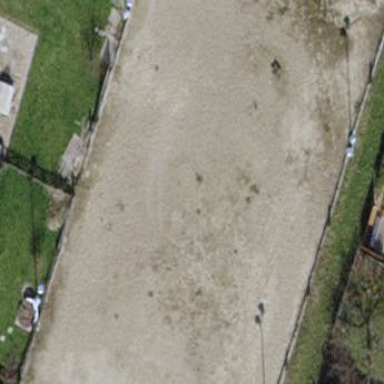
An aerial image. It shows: Equestrian pitch for leisure land sports.